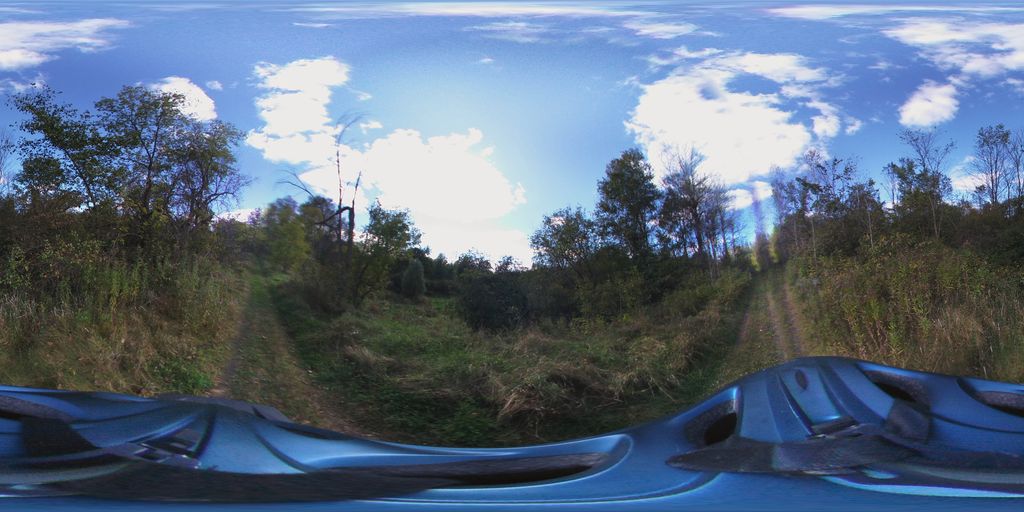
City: ottawa-gatineau